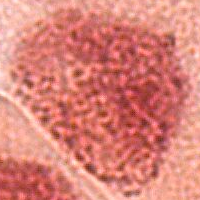
Label: prophase